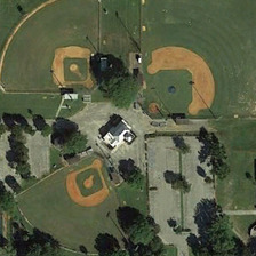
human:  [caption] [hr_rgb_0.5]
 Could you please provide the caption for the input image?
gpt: Green and gray lands meet side by side.

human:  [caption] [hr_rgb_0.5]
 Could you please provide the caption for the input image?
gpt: At the top of the three baseball fields is the White House.

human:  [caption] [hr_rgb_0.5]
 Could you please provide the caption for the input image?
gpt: There is a white house at the top of the three baseball fields.

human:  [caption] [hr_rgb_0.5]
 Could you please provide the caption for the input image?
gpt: Green and gray countries meet side by side.

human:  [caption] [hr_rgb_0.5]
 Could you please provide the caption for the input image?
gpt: The White House is on top of all three baseball fields.